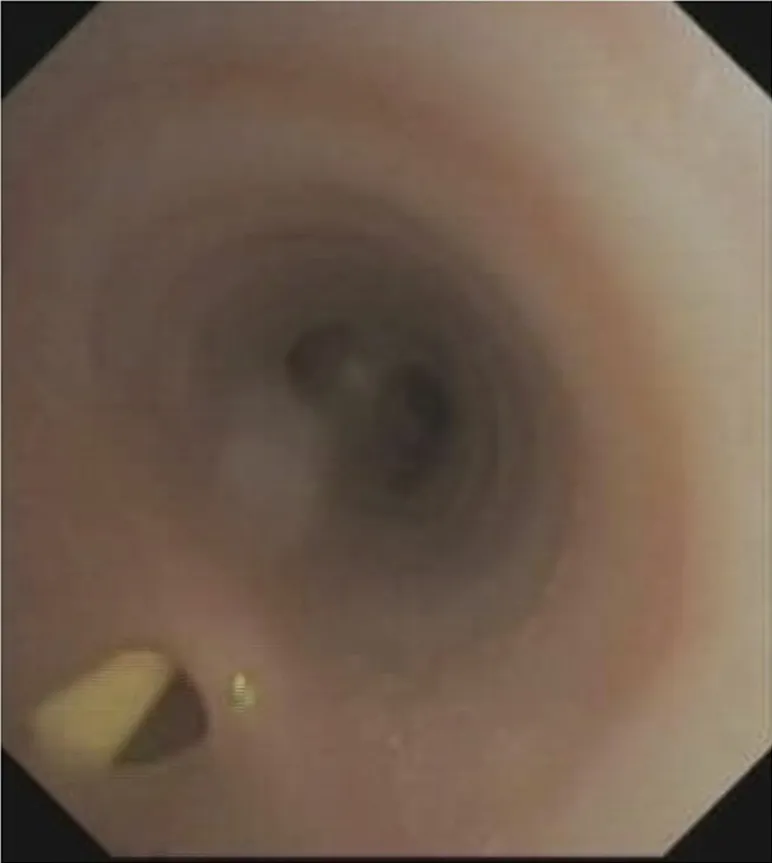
Tracheoesophageal cleft with nasojejunal tube visible in the esophagus. Note the absence of a "fistula" or "tube connection" but a confluence of the tracheal and esophageal lumens.
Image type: endoscopy (airway_endoscopy)